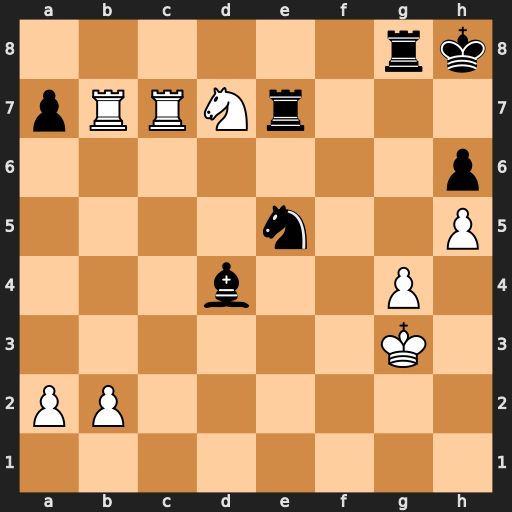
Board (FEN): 6rk/pRRNr3/7p/4n2P/3b2P1/6K1/PP6/8
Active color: w
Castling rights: -
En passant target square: -
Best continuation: Nf6 Rxc7 Rxc7